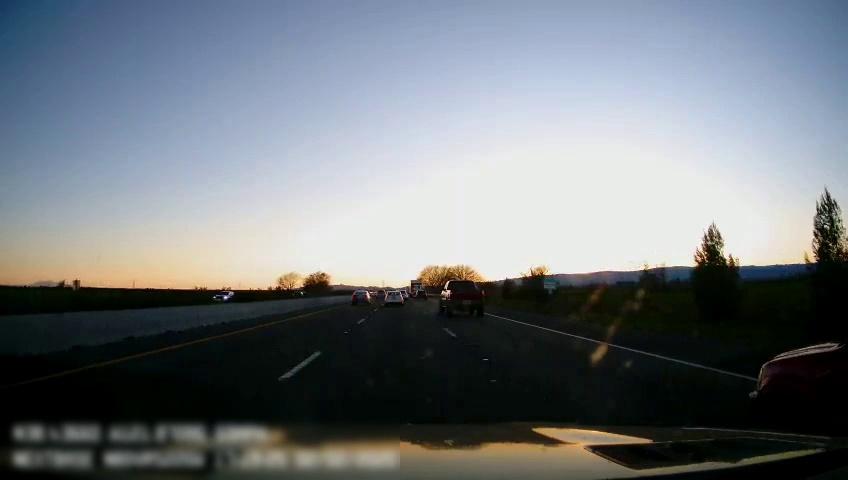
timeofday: Dusk/Dawn/Twilight
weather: Sunny
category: Drivable Space
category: Vehicles | Car
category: Vehicles | SUV
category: Vehicles | Truck
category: Vehicles | SUV
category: Vehicles | Truck
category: Vehicles | SUV
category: Vehicles | SUV
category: Vehicles | Car
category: Vehicles | SUV
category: Vehicles | Car
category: Lanes | Current Lane
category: Lanes | Alternate Lane
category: Lanes | Alternate Lane
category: Lanes | Alternate Lane